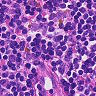
Metastatic tissue present: no